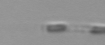
Label: Leptocylindrus